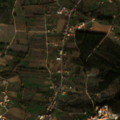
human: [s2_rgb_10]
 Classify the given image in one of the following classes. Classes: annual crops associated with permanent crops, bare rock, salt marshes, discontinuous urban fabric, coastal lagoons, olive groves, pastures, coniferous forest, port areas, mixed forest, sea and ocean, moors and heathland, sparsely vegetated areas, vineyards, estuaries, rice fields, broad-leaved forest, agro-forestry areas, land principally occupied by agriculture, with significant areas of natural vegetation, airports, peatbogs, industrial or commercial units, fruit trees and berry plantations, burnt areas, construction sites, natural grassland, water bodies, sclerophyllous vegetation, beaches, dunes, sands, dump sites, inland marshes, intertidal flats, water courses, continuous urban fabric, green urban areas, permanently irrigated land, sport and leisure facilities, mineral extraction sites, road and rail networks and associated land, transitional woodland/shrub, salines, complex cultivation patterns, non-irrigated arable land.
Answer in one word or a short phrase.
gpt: annual crops associated with permanent crops, land principally occupied by agriculture, with significant areas of natural vegetation, broad-leaved forest, transitional woodland/shrub